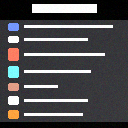
Screen state: on